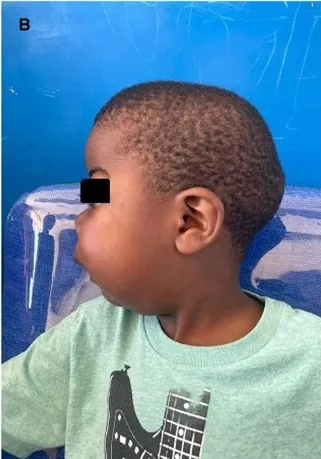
(B) Lateral photograph showing retrognathia.
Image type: medical_photograph (other_medical_photograph)